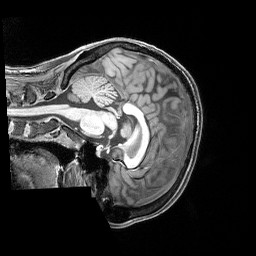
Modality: T1w
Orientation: sagittal
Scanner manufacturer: siemens
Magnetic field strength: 3 T
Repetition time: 2.4 s
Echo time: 0.00215 s